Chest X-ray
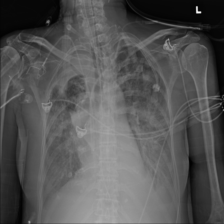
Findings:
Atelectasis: negative
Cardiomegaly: negative
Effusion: negative
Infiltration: negative
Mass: negative
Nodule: negative
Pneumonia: negative
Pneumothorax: negative
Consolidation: negative
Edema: negative
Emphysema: negative
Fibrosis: negative
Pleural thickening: negative
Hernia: negative